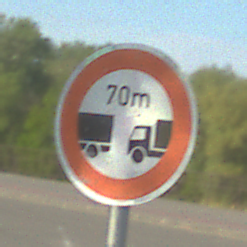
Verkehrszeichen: VerbotUnterschreitenMindestabstand
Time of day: MorningAfternoon
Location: Outdoor (Suburban)
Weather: PartlyCloudy
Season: NotSpecified
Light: Natural